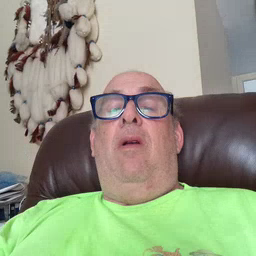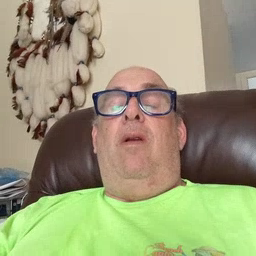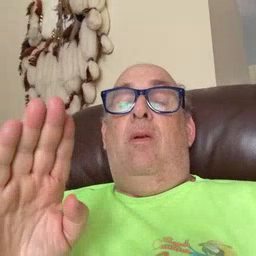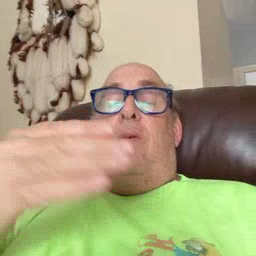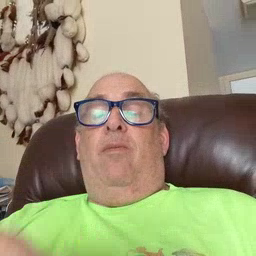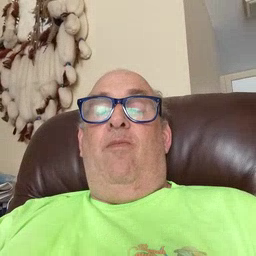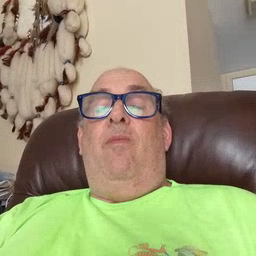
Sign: room